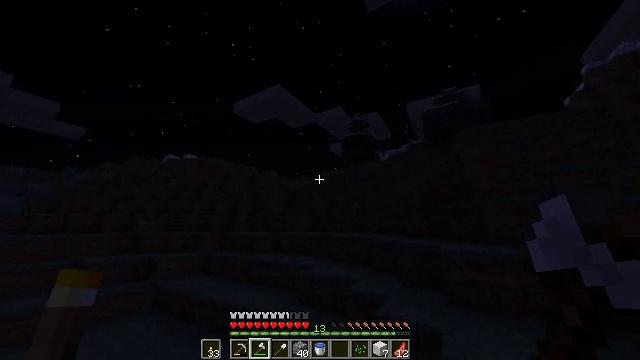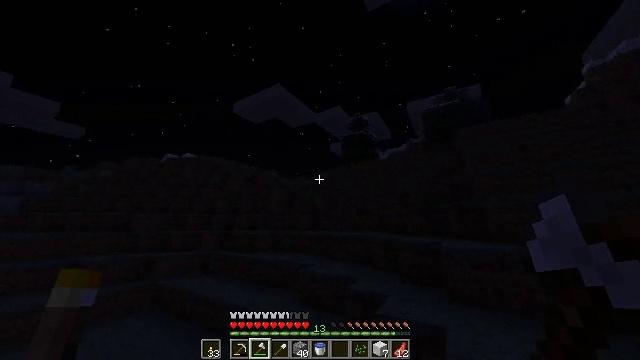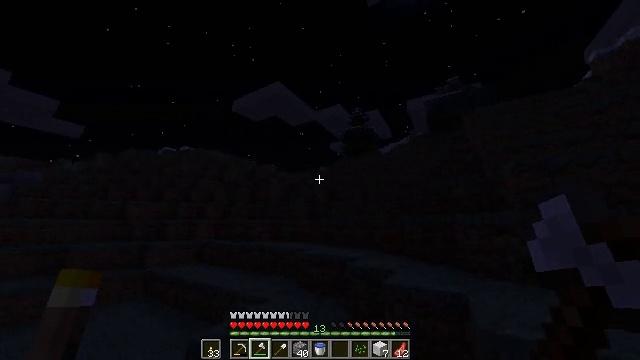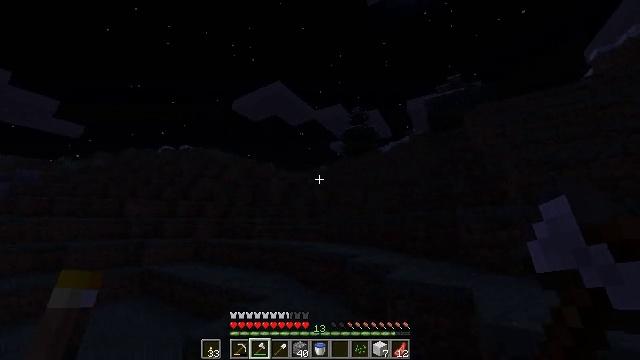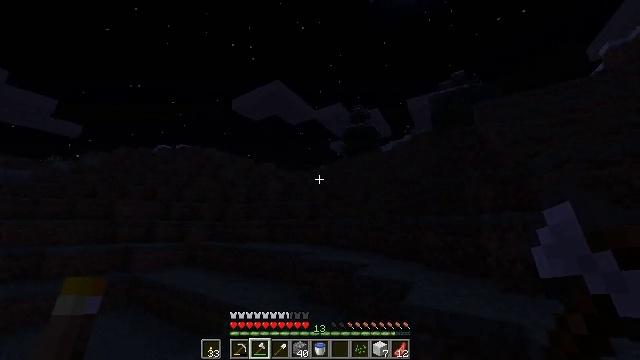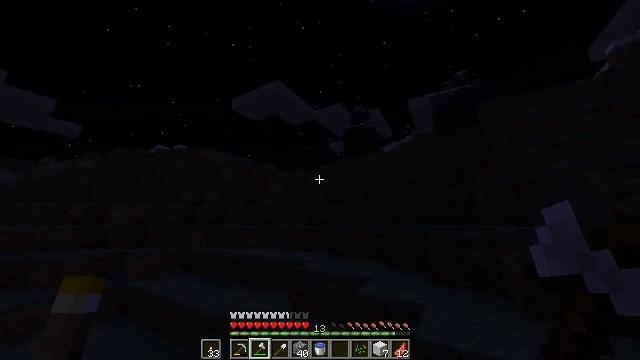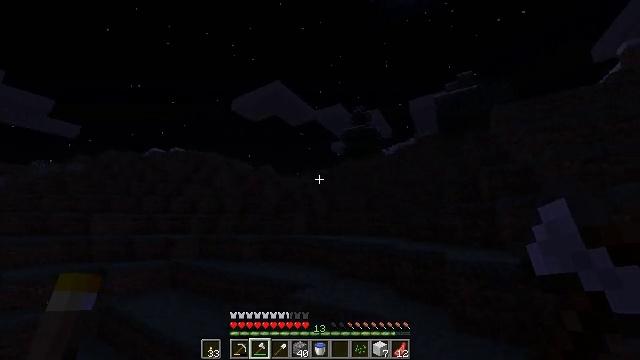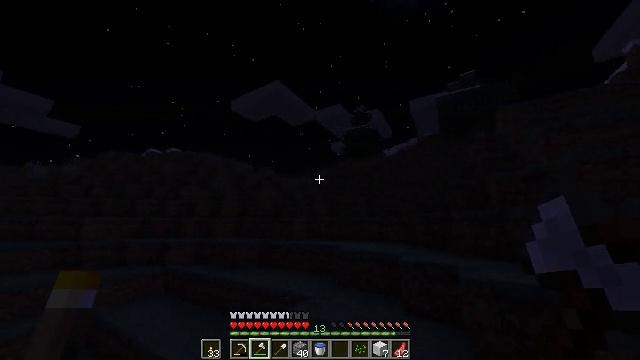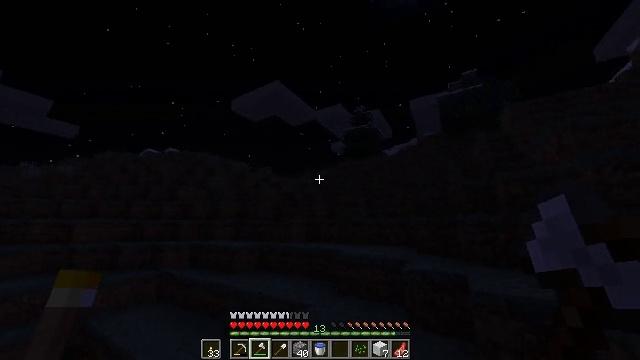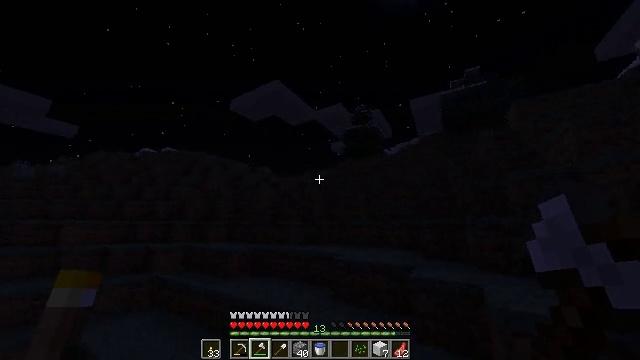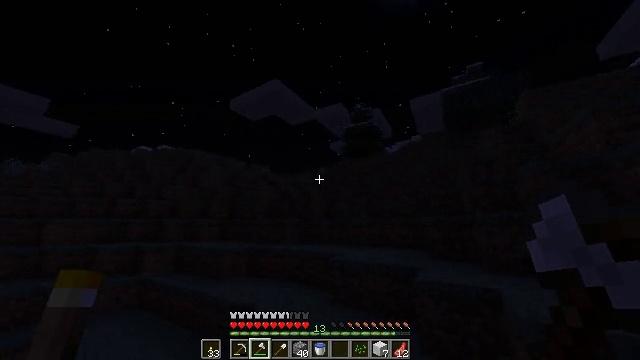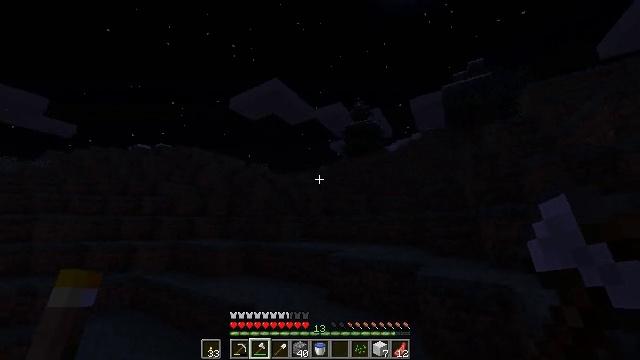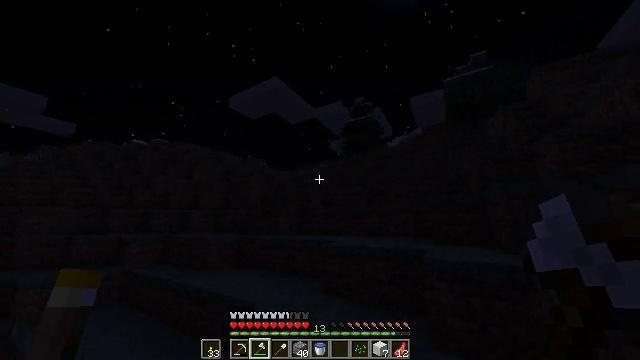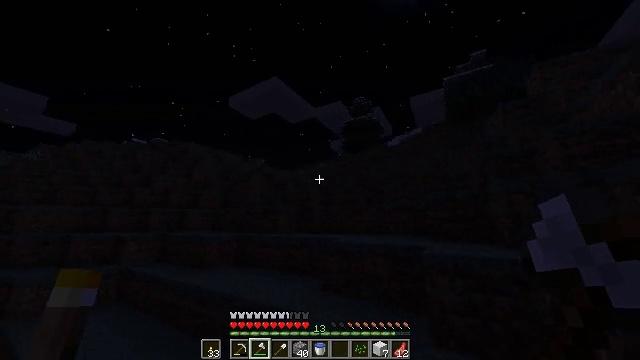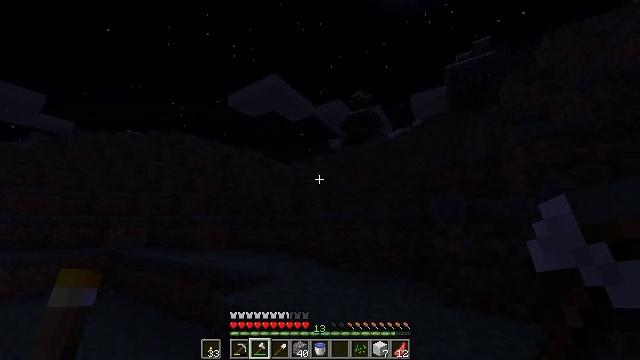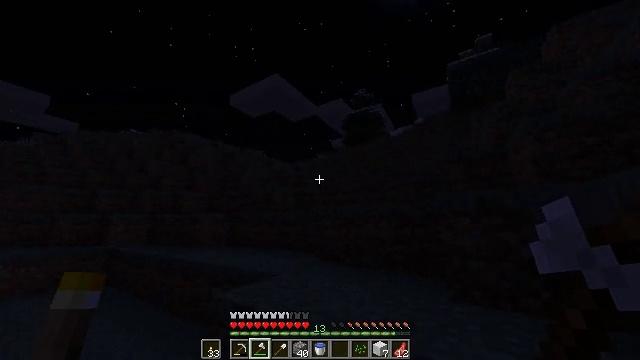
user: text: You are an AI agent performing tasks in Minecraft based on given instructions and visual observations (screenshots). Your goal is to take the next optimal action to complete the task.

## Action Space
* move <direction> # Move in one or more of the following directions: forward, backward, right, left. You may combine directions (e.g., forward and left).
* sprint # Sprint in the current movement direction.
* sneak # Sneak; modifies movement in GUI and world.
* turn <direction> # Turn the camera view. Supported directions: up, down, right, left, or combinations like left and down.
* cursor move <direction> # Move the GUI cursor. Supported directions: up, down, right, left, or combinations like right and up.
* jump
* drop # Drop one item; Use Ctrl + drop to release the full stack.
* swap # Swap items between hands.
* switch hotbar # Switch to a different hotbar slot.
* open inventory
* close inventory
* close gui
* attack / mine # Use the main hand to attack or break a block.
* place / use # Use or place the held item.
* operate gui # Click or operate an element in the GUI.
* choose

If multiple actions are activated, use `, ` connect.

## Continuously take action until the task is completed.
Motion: motion action
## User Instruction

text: Mine a hay block from the field.
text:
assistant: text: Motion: move forward, sprint, jump
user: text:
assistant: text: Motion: move forward, sprint, jump
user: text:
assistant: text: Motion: move forward, sprint, jump
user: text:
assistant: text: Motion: move forward, sprint, jump
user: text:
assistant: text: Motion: move forward, sprint, jump
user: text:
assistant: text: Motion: move forward, sprint, jump
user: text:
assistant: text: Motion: move forward and move right, sprint, jump
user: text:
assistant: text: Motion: move forward and move right, sprint, jump
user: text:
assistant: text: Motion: move forward and move right, sprint, jump
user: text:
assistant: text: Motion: move forward and move right, sprint, jump
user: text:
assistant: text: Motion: move forward and move right, sprint, jump
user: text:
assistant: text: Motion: move forward, sprint, jump
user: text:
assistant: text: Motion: move forward, sprint, jump
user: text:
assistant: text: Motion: move forward, sprint, jump
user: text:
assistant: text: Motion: move forward, sprint, jump
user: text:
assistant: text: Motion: move forward, sprint, turn left, jump
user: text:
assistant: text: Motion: move forward, sprint, turn left, jump
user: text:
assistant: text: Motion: move forward, sprint, turn left, jump
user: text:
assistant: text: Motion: move forward, sprint, jump
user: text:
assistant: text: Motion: move forward and move right, sprint, jump
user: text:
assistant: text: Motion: move forward and move right, sprint, jump
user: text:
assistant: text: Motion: move forward and move right, sprint, jump
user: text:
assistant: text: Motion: move forward and move right, sprint, jump
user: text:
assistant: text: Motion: move forward and move right, sprint, jump
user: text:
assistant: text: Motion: move forward and move right, sprint, jump
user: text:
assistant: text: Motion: move forward and move right, sprint, jump
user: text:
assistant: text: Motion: move forward and move right, sprint, jump
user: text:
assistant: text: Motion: move forward and move right, sprint, jump
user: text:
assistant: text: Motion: move forward and move right, sprint, jump
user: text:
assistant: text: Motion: move forward and move right, sprint, jump